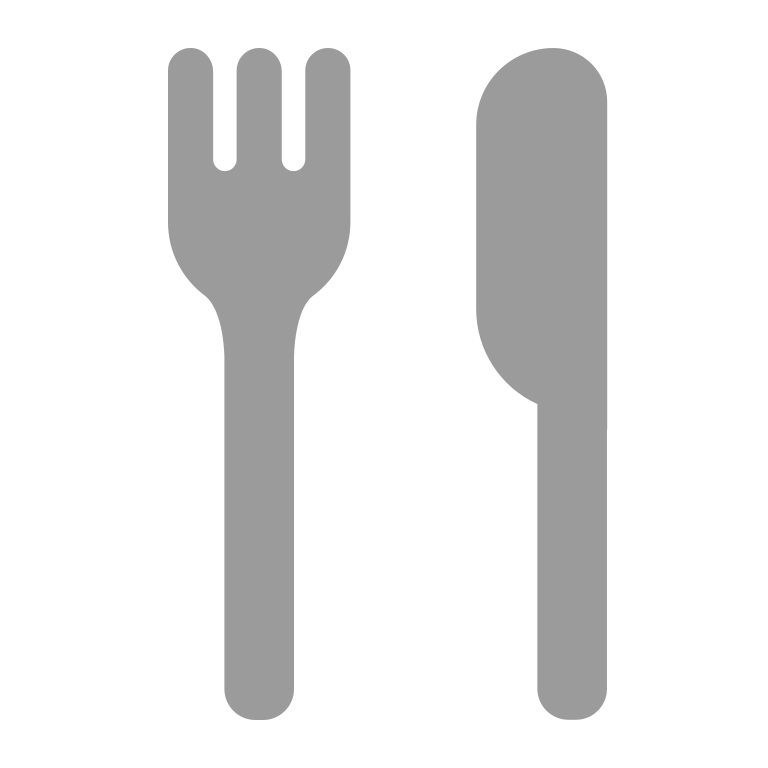
fork and knife flat